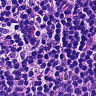
Metastatic tissue present: no